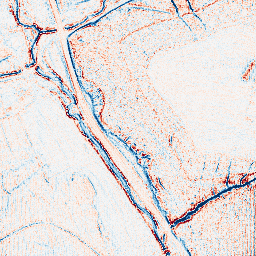
Category: edge_preserving
Decomposition family: anisotropic_diffusion
Decomposition parameters: iterations: 5
kappa: 30
gamma: 0.15
Upsampling method: fft_zeropad
Upsampling parameters: scale: 4
Upsampling scale: 4